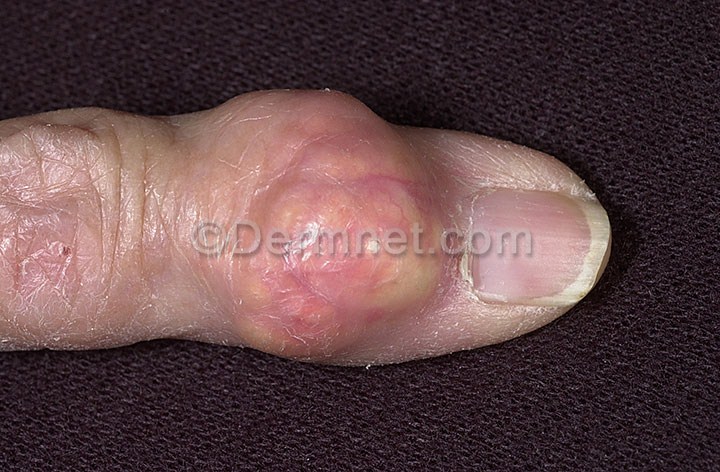
Disease: Systemic Disease